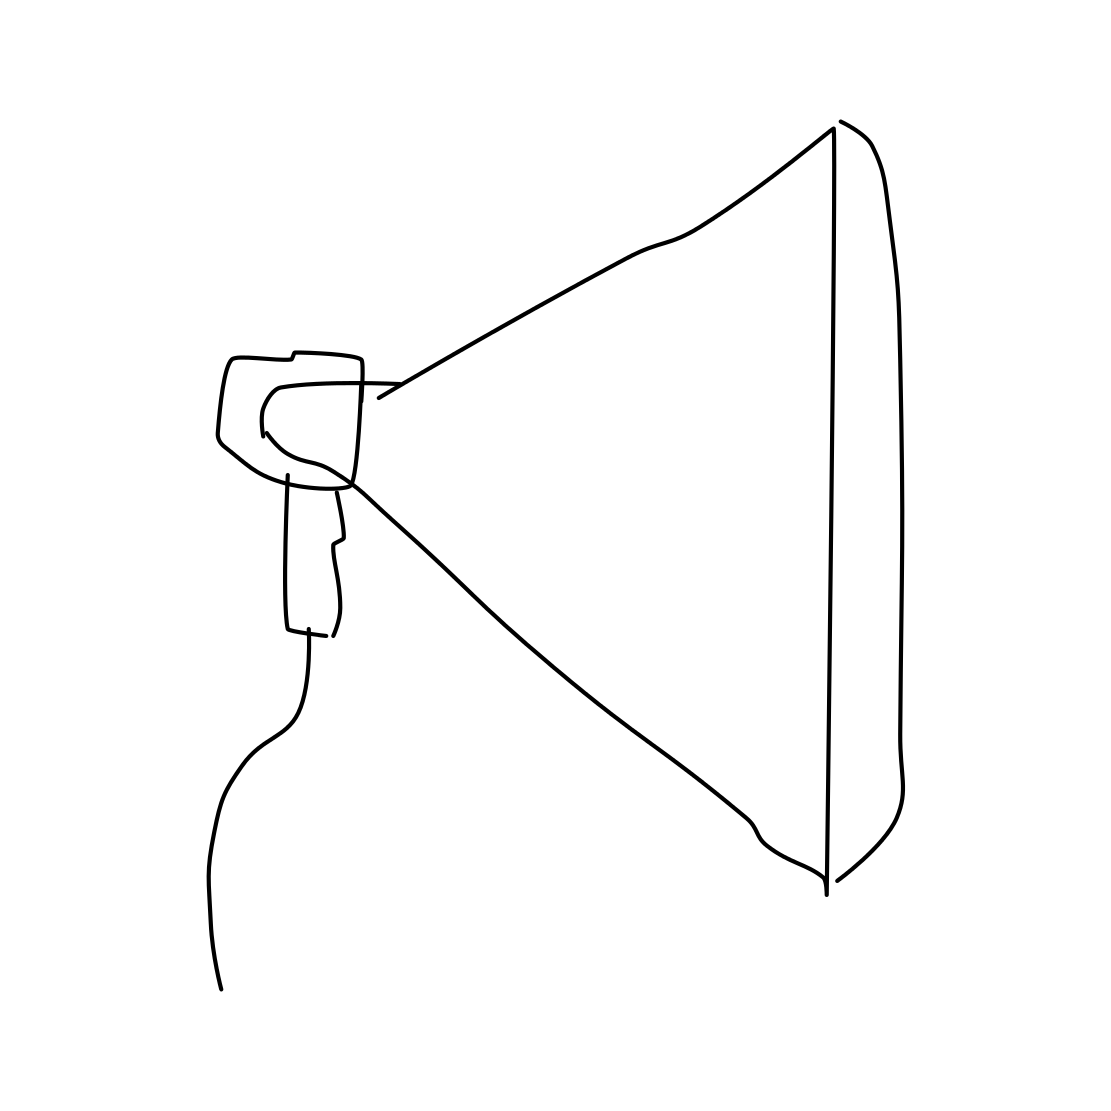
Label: megaphone